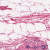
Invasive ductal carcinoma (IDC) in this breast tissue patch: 0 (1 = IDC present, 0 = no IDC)